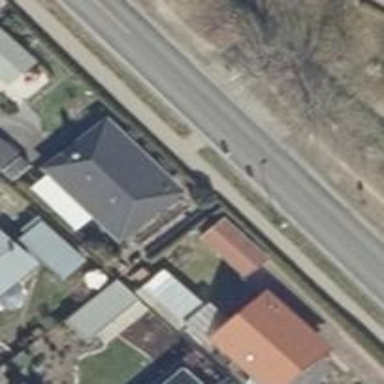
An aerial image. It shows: Sidewalk along the footway.